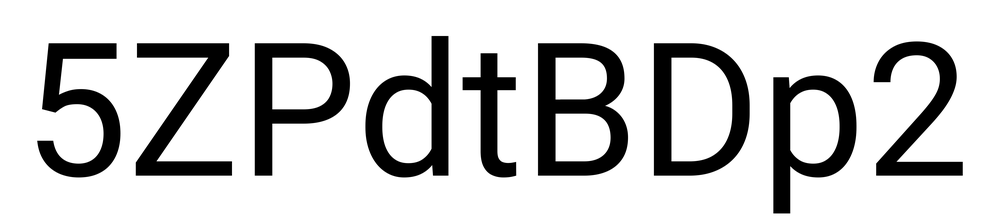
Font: Roboto_Regular